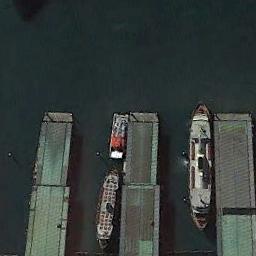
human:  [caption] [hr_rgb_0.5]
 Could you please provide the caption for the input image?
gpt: Several ships of different sizes are docked at the dock and the water is dark green .

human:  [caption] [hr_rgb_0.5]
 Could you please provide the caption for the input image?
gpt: Three LNG ships docked at the dock .

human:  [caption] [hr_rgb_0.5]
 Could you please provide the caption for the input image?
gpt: There are three ships in the blue water on the shore .

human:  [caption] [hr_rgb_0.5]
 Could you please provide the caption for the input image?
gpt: Two ships are beside the dock .

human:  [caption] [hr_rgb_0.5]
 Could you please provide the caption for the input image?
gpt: There are three ships at the harbor .